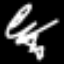
Label: squiggle